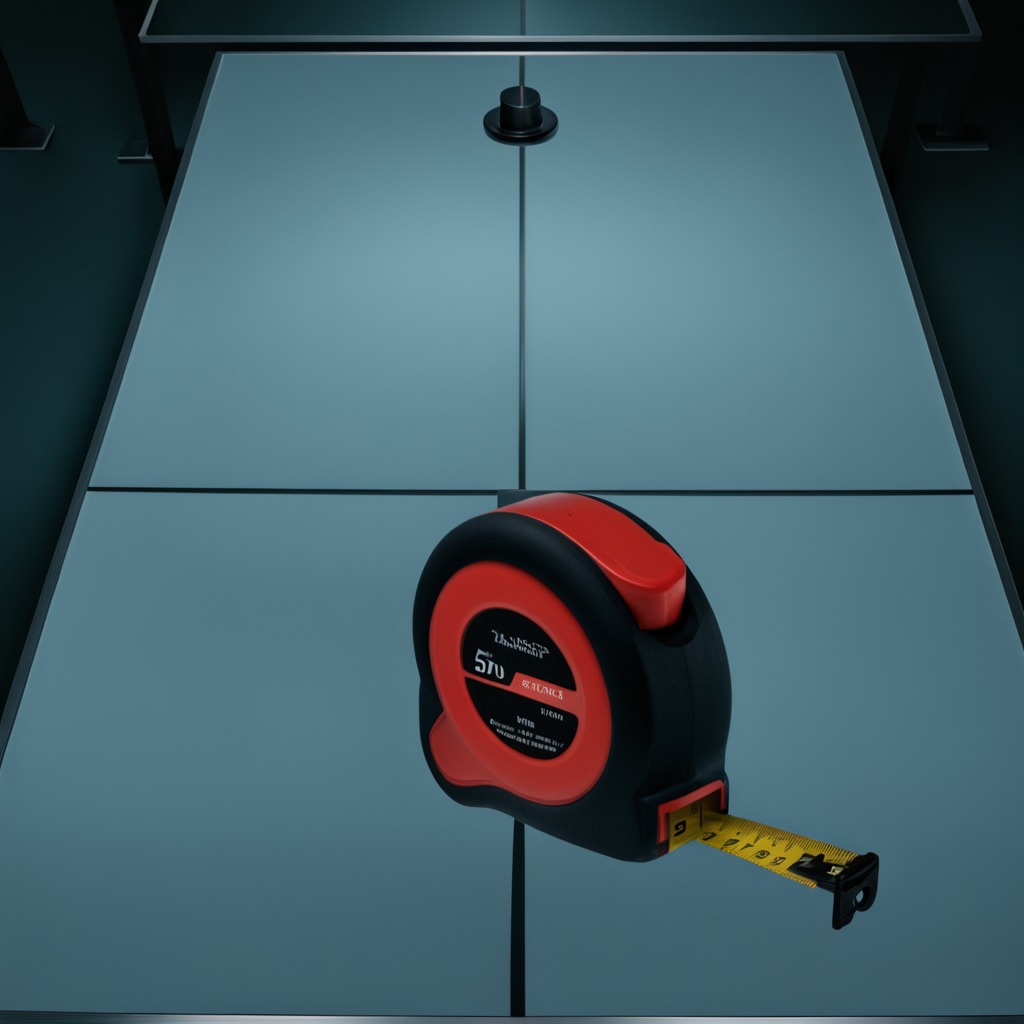
A measuring tape lies on a clean empty table in a railway signal maintenance room lit by harsh overhead fluorescents photorealistic surface textures crisp shadows high dynamic range